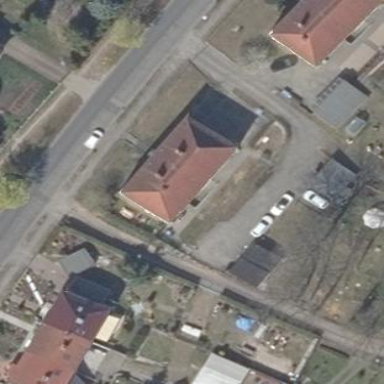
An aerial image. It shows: Hipped roof apartment building.